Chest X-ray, PA view. Patient: 58 years old, sex F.
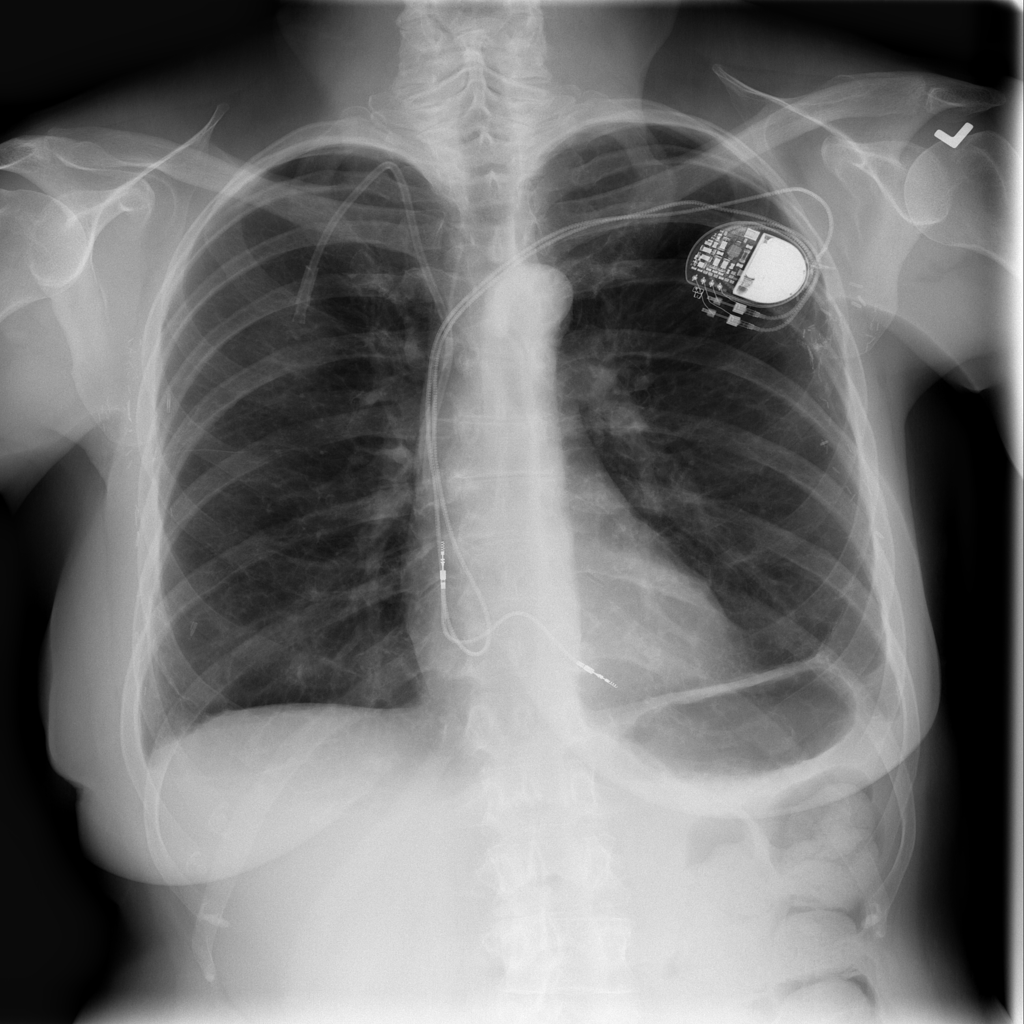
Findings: No Finding